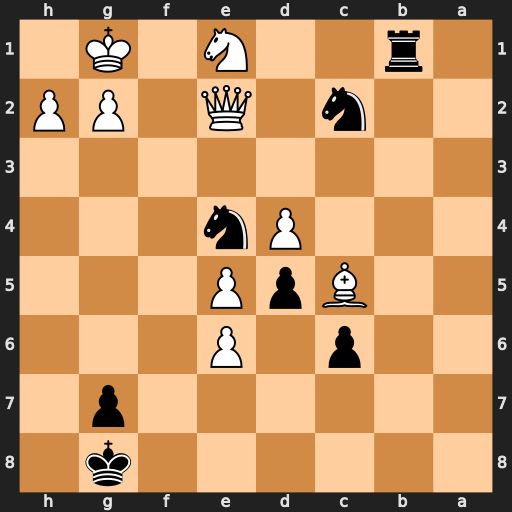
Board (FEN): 6k1/6p1/2p1P3/2BpP3/3Pn3/8/2n1Q1PP/1r2N1K1
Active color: b
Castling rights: -
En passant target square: -
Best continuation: Rxe1+ Qxe1 Nxe1 e7 Kf7 e6+ Ke8